This continuous-wavelet-transform scalogram was computed from a bearing vibration snapshot. Based on the visible evidence, which condition applies: normal, inner_race, outer_race, ball?
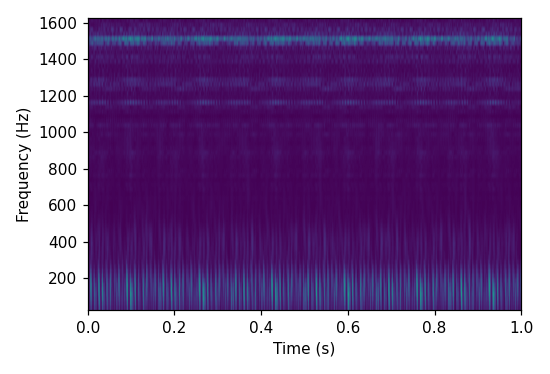
Answer: outer_race